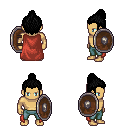
a pixel art fantasy rpg character, male body template, human, tanned skin, maroon cape, teal pants, black short topknot hairstyle, shield, four views (front, back, left, right), 2x2 character sprite sheet, small pixel art, hard edges, no anti-aliasing